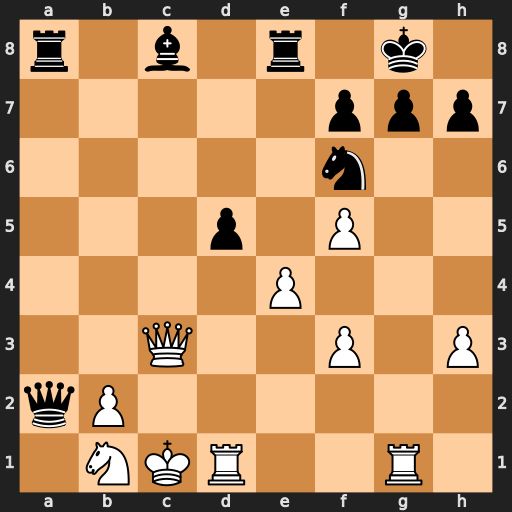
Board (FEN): r1b1r1k1/5ppp/5n2/3p1P2/4P3/2Q2P1P/qP6/1NKR2R1
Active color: w
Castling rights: -
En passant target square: -
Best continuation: Qxf6 g6 fxg6